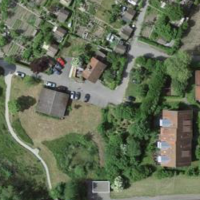
EUNIS habitat code: 55
Species observed at this site:
Lythrum salicaria
Levisticum officinale
Rumex hydrolapathum
Aegopodium podagraria